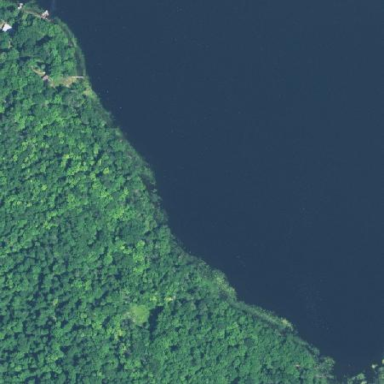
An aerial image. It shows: Lake with natural water.